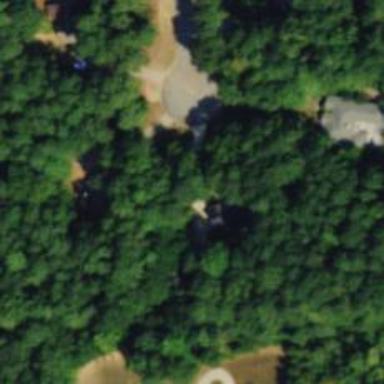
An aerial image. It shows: Driveway.